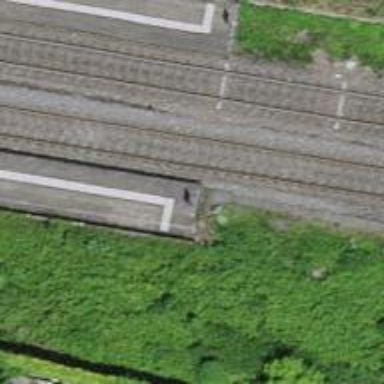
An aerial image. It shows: Platform edge at railway station.